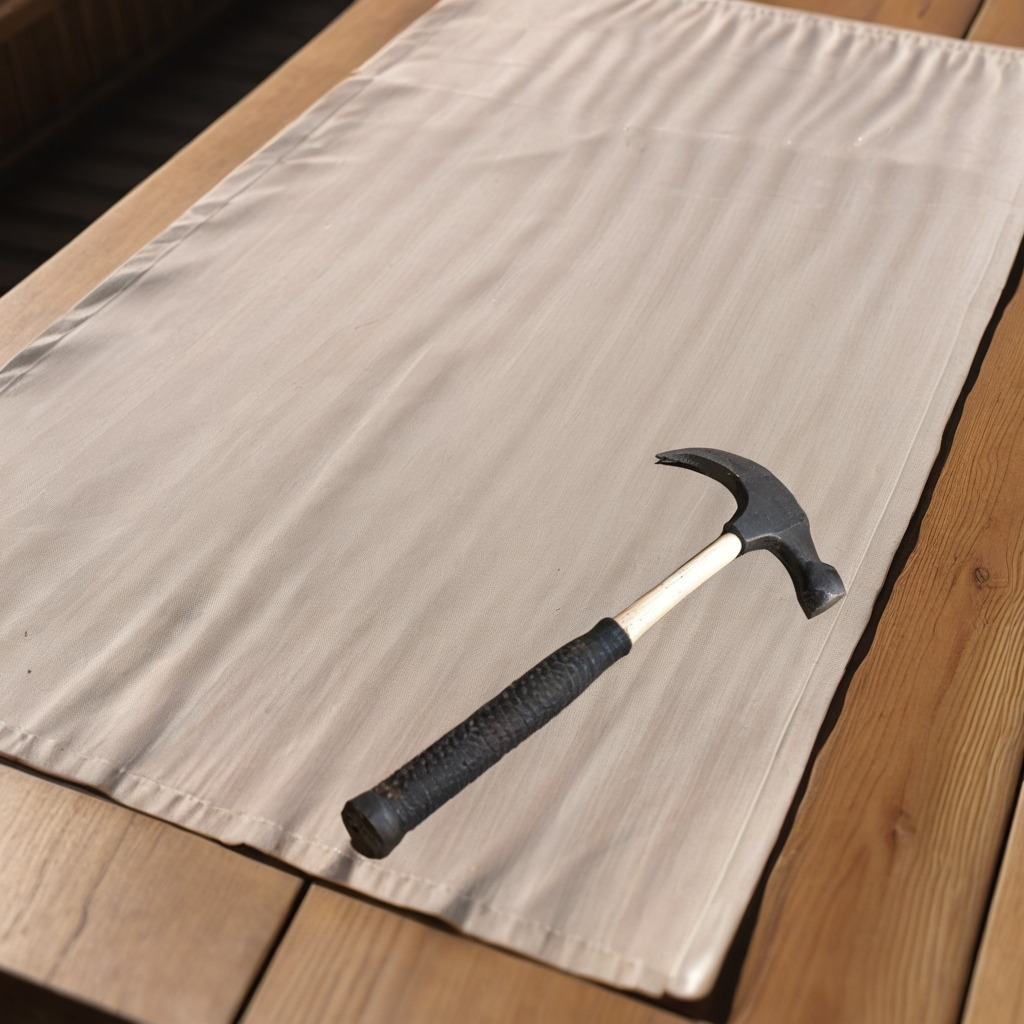
A hammer is lying on the wooden table.